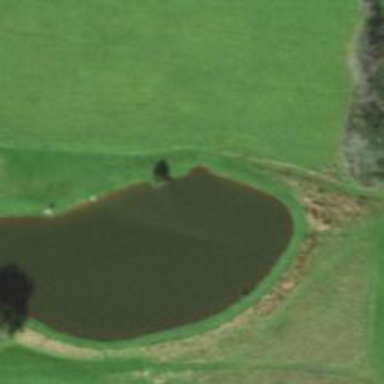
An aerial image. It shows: Peaceful pond surrounded by nature.